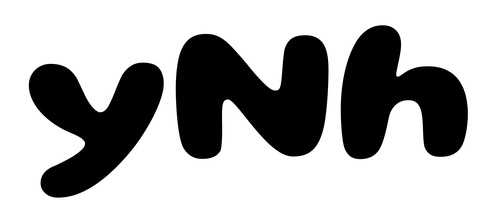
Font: Gluten_Bold